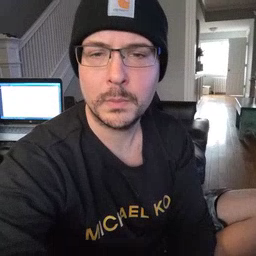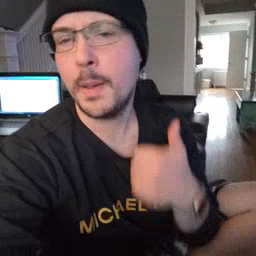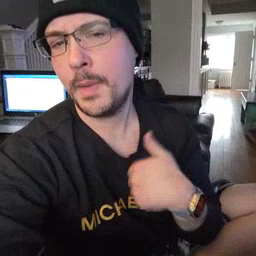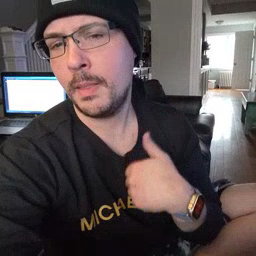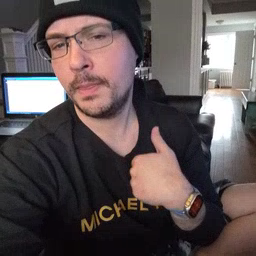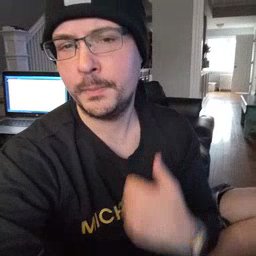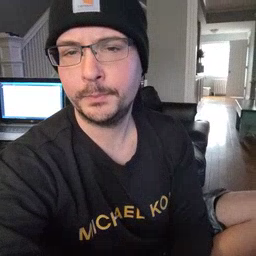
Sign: bath